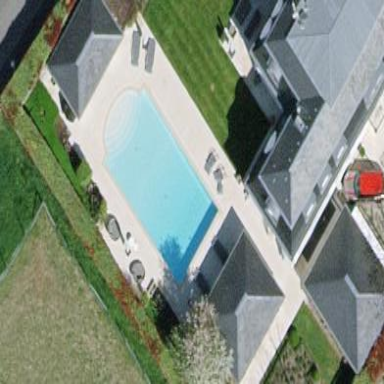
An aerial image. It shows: Swimming pool located in leisure land.